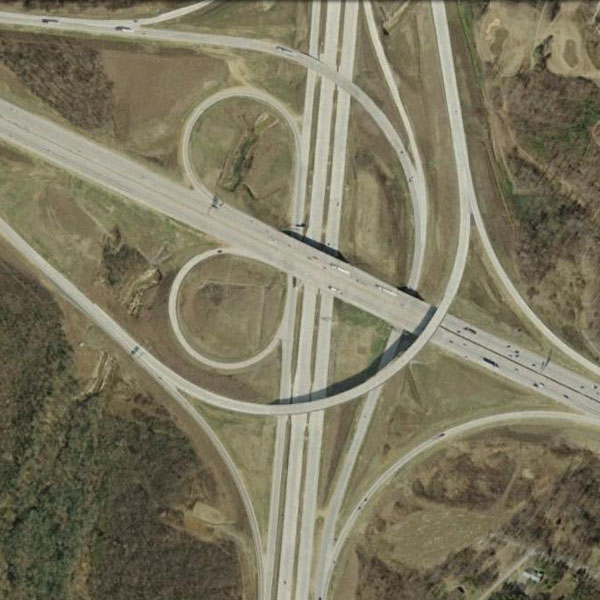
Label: Viaduct